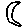
Label: moon